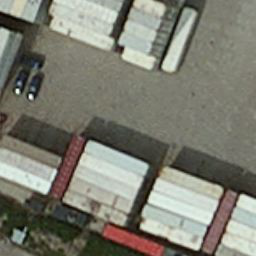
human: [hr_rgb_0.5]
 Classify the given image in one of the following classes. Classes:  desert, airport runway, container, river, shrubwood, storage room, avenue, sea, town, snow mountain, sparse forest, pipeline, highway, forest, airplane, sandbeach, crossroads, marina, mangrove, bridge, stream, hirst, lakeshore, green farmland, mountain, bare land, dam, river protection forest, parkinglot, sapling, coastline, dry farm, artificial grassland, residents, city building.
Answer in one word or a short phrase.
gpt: container